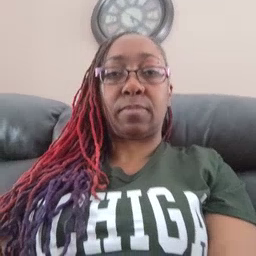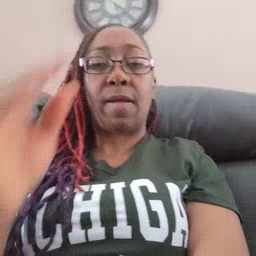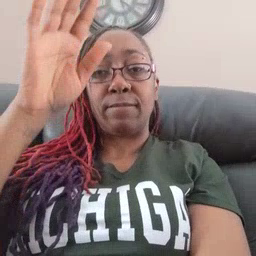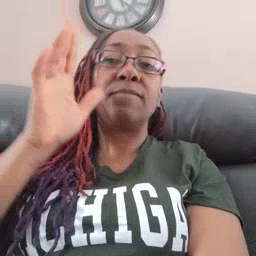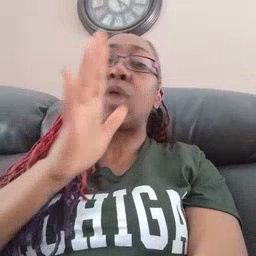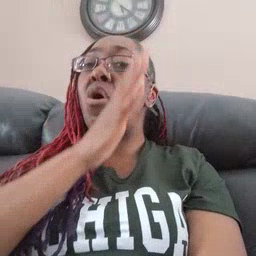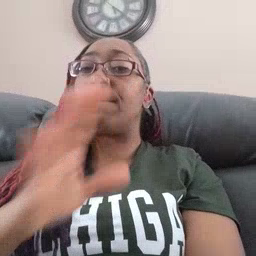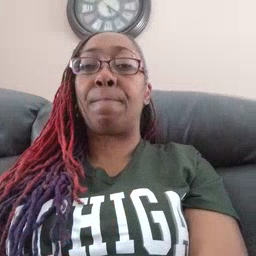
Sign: farm